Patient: sex M, age 64
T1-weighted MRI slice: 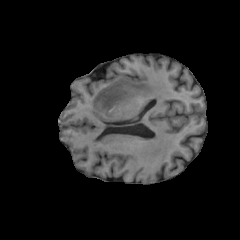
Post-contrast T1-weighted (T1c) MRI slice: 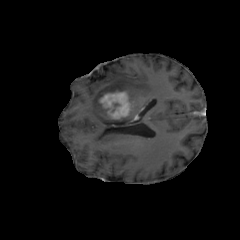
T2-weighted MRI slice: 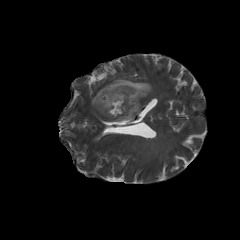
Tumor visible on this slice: yes
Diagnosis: Glioblastoma, IDH-wildtype
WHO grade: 4